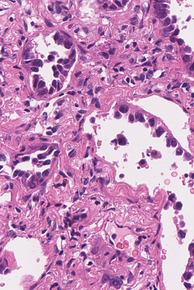
Tumor epithelial tissue: yes
Tumor-associated stroma tissue: yes
Normal tissue: no